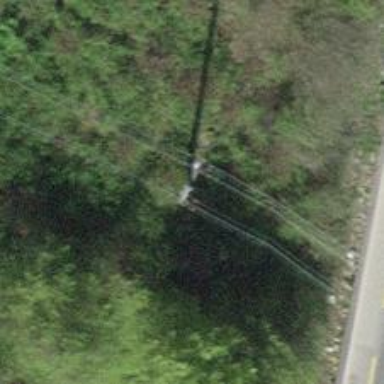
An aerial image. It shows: Utility pole as the man-made structure.